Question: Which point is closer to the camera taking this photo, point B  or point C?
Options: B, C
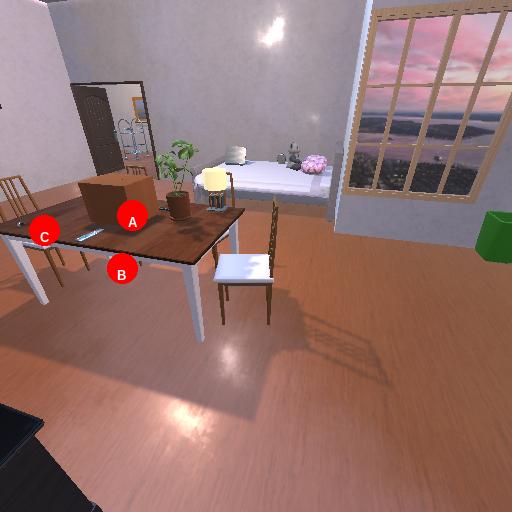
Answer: B